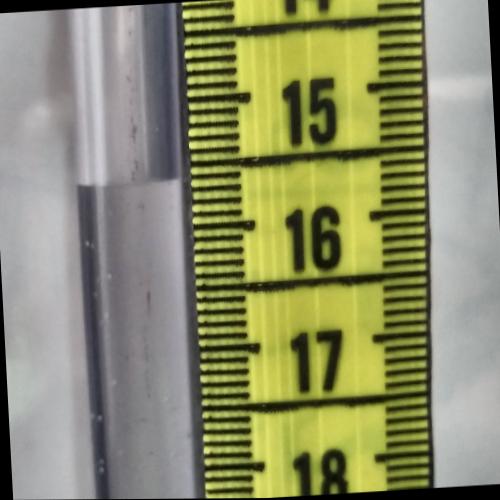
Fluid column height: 15.6 cm